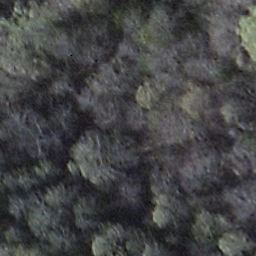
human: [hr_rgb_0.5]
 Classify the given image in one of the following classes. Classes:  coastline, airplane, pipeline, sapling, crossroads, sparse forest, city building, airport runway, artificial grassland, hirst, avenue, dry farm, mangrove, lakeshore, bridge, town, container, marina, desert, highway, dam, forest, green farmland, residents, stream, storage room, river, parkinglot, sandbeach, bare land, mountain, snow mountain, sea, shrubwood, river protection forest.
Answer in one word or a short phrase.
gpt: shrubwood